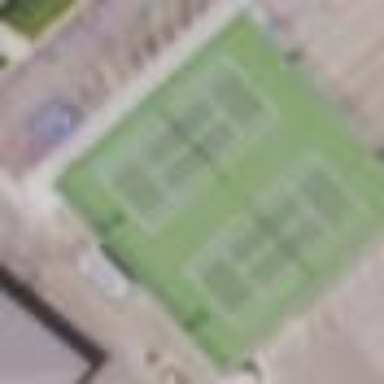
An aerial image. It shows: Tennis court on pitch.